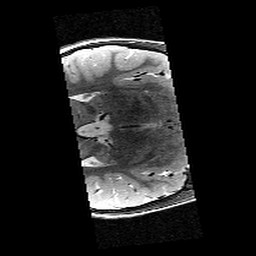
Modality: T2w
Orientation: axial
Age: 10
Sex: female
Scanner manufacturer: siemens
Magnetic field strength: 3 T
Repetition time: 9.23 s
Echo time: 0.067 s